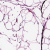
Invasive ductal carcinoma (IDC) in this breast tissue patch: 0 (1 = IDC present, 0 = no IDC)